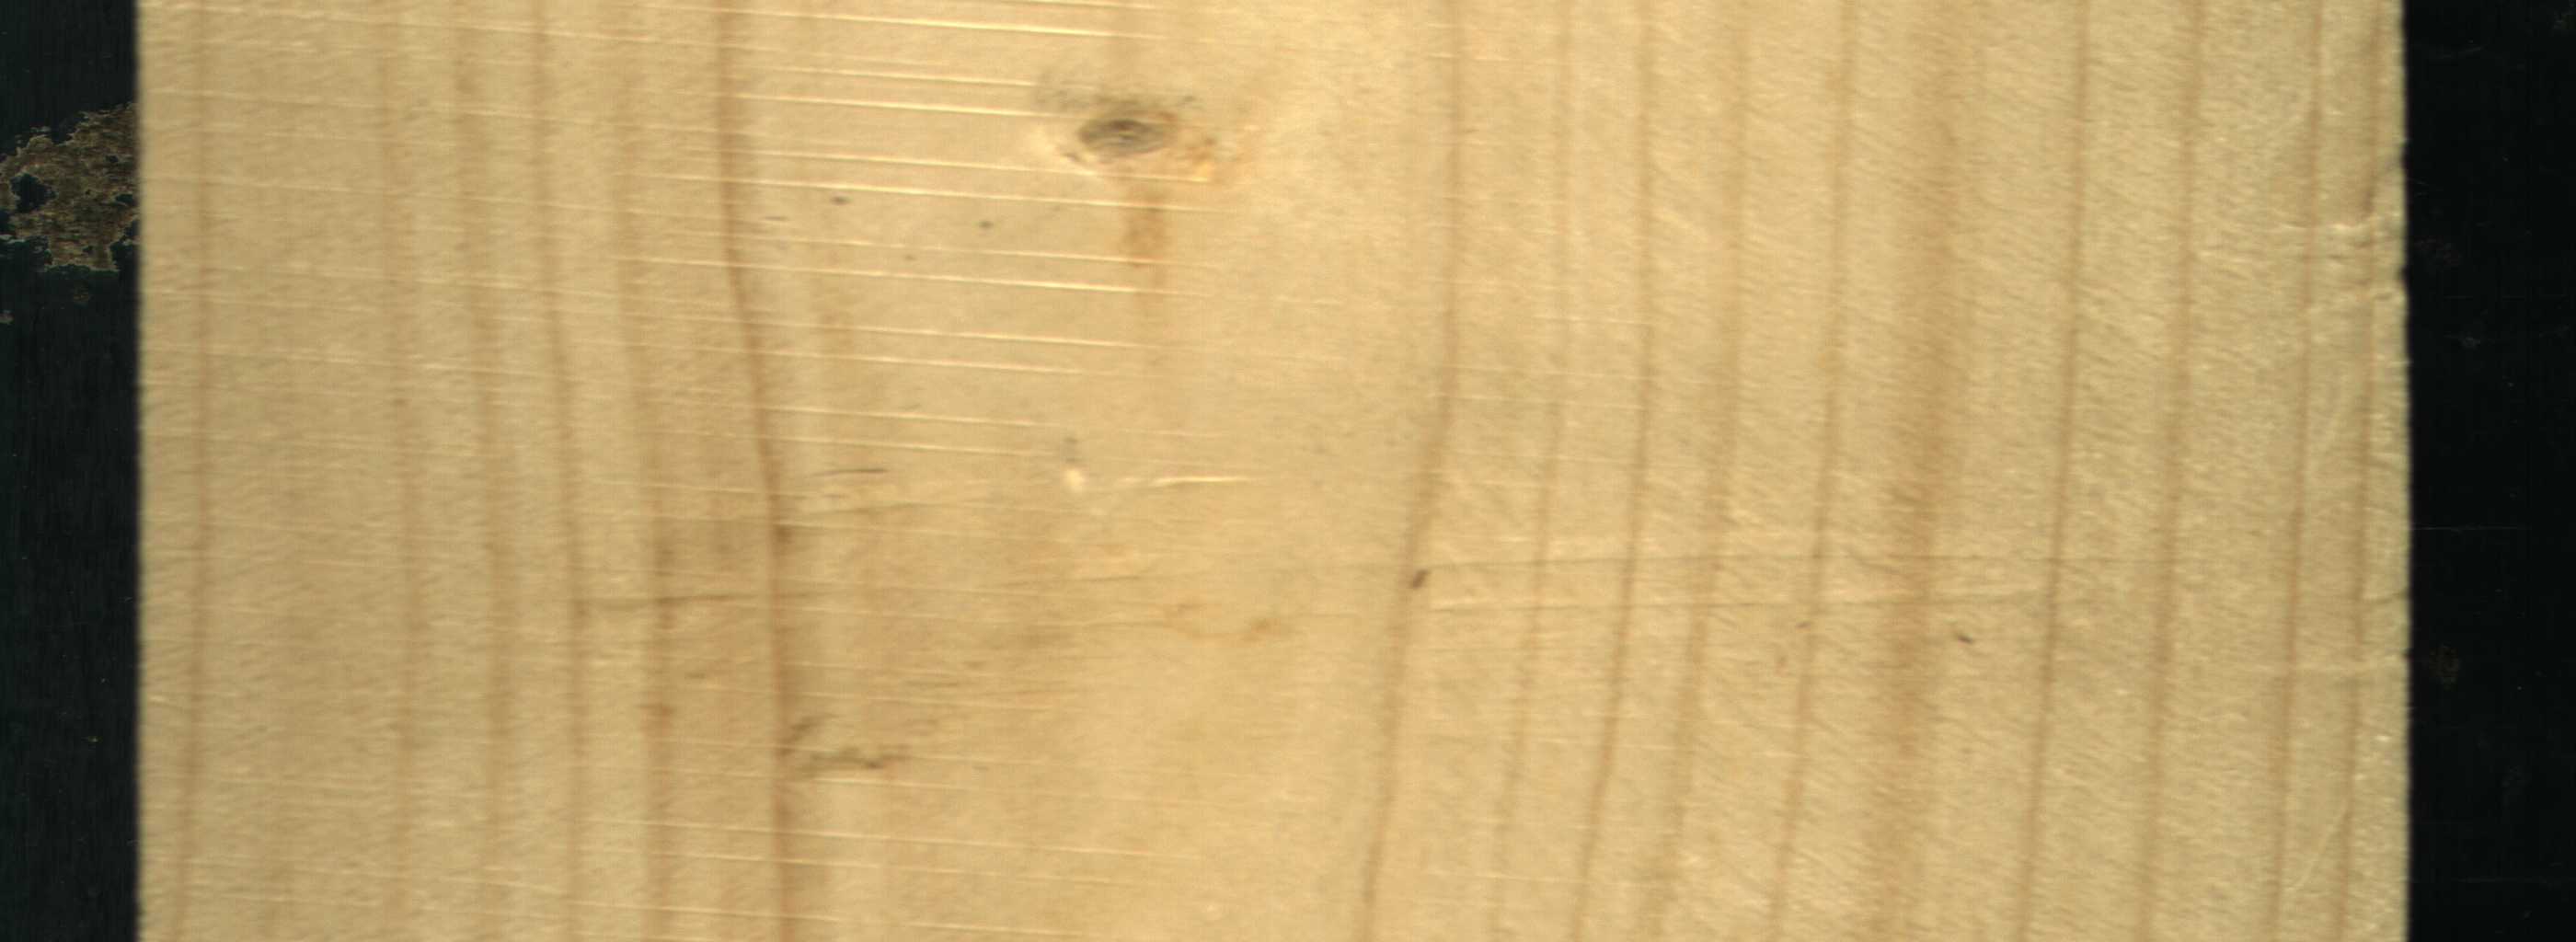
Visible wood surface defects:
Live_Knot